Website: home-depot
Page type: customer-info-address
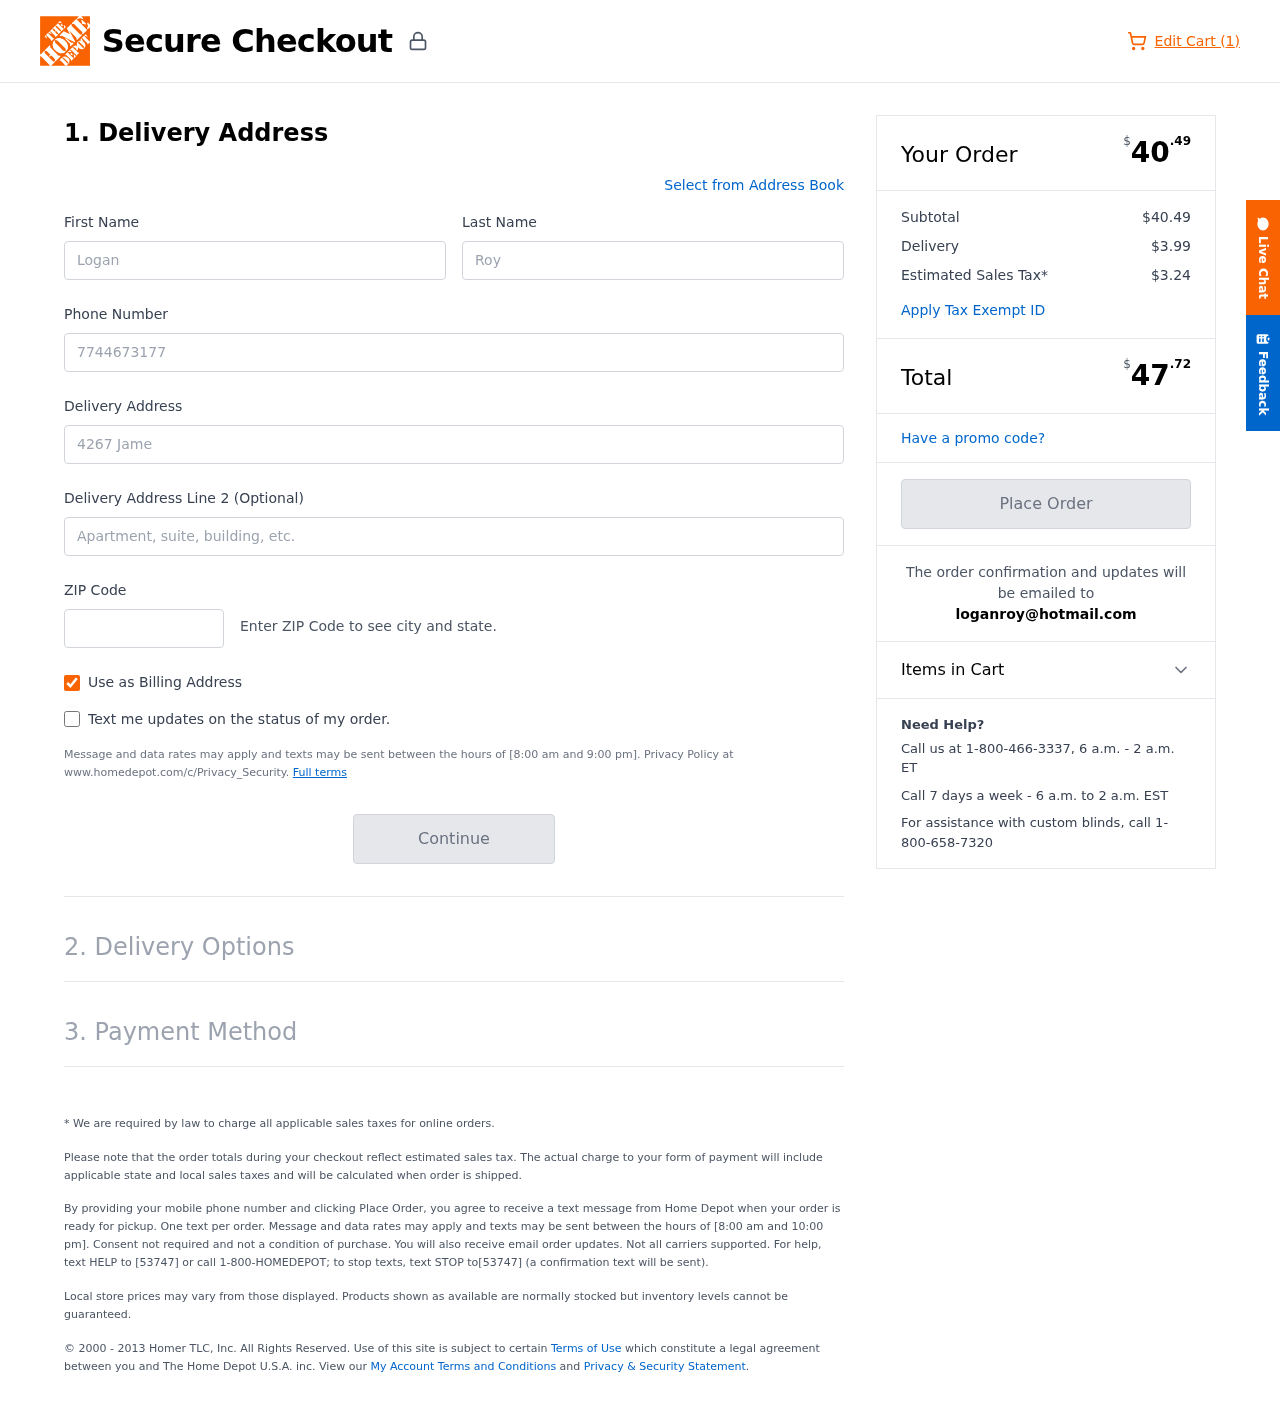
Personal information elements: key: PII_EMAIL
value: loganroy@hotmail.com
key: PII_FIRSTNAME
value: Logan
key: PII_LASTNAME
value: Roy
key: PII_PHONE
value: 7744673177
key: PII_POSTCODE
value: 06672
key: PII_STREET
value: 4267 James Forks Suite 085
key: PII_STREET2
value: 701 Danielle Mount Apt. 906
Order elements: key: ORDER_NUM_ITEMS
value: Edit Cart (1)
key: ORDER_SUBTOTAL_HEADER
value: $40.49
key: ORDER_SUBTOTAL
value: $40.49
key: ORDER_SHIPPING_COST
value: $3.99
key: ORDER_TAX
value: $3.24
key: ORDER_TOTAL2
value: $47.72